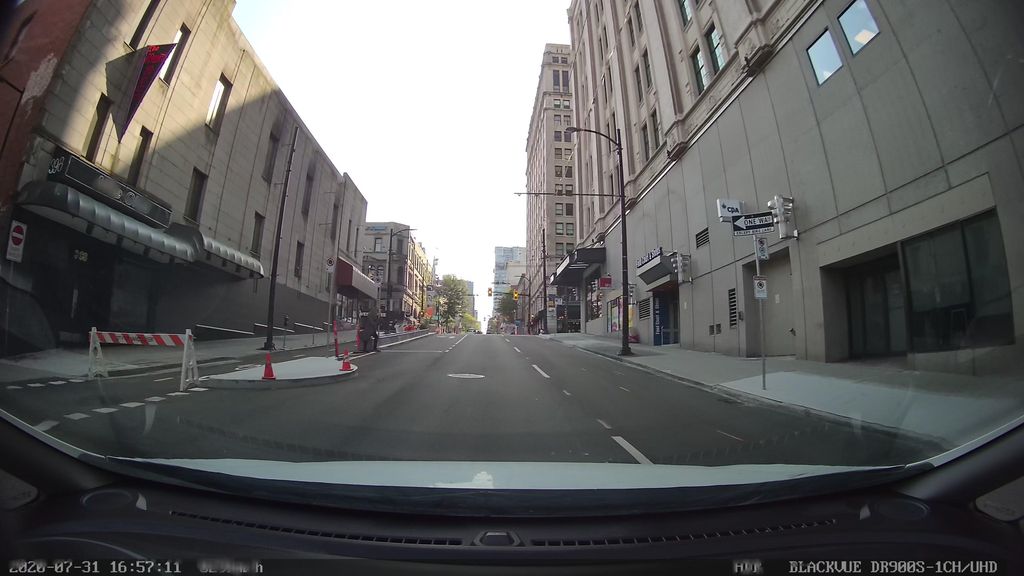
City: vancouver